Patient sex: M
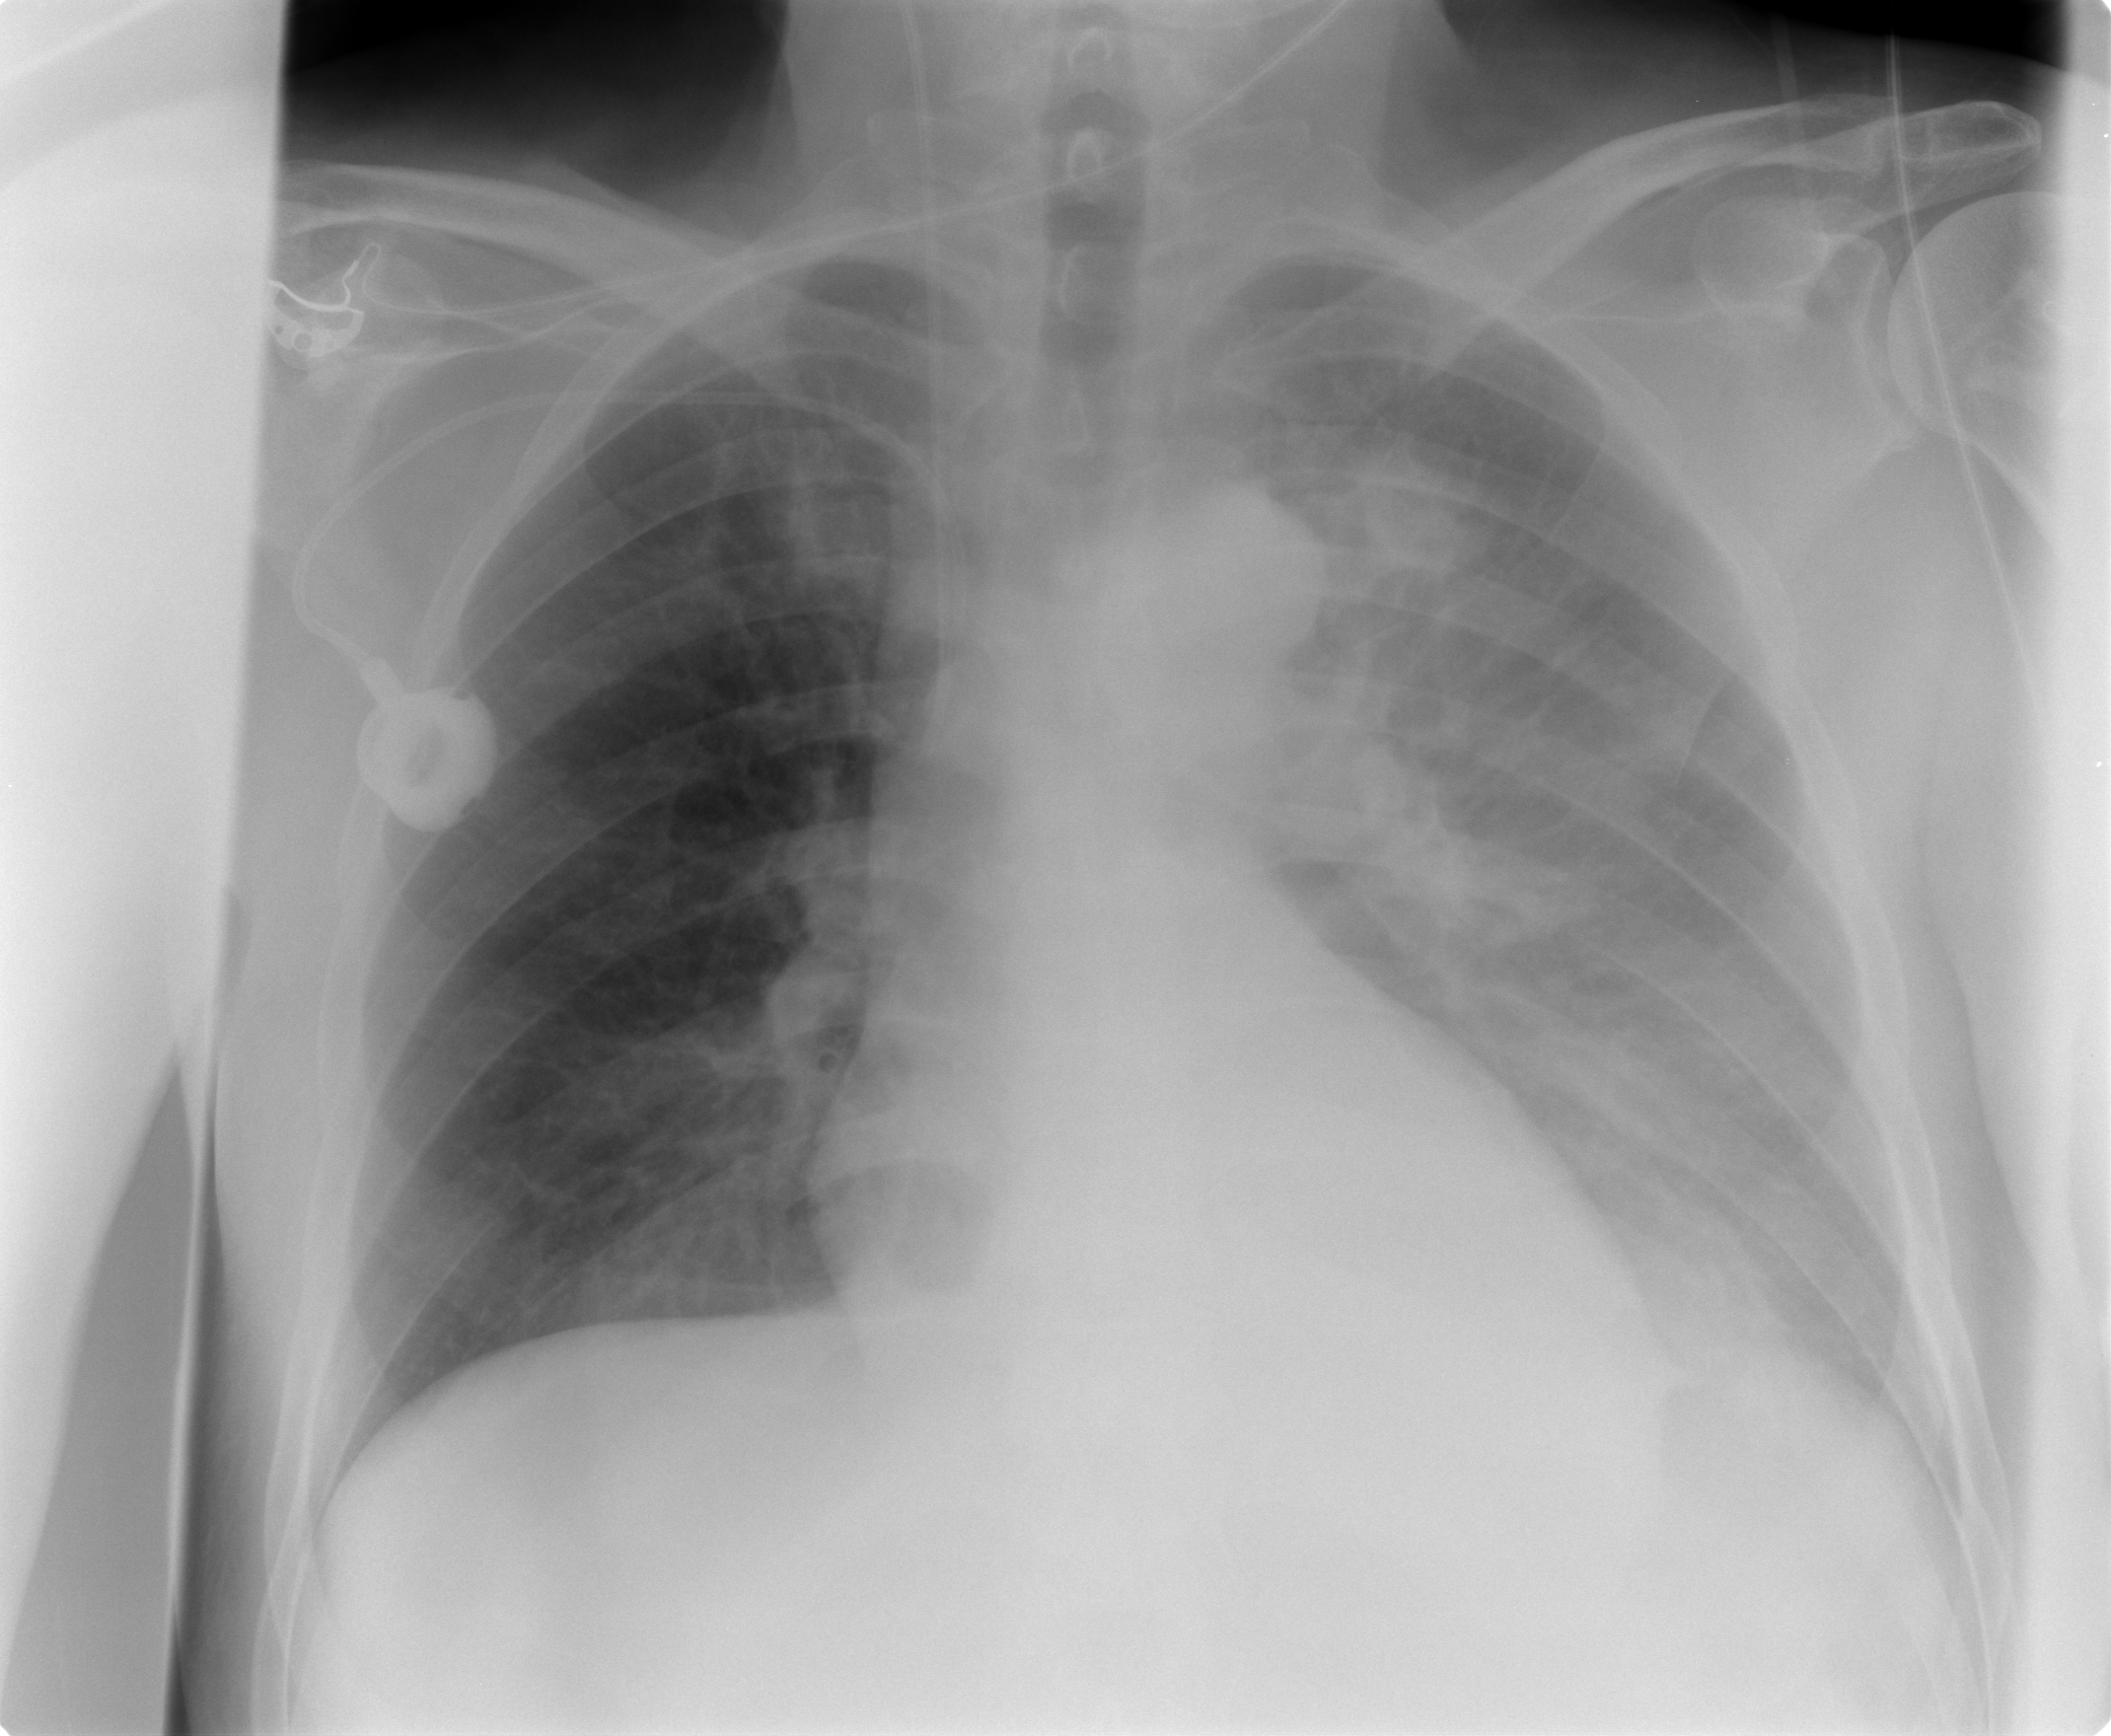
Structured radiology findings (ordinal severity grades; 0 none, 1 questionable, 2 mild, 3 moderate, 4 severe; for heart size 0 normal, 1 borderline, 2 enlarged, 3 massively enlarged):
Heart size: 0
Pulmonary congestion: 0
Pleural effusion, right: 0
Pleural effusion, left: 3
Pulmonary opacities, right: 0
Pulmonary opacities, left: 0
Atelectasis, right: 0
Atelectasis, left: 0